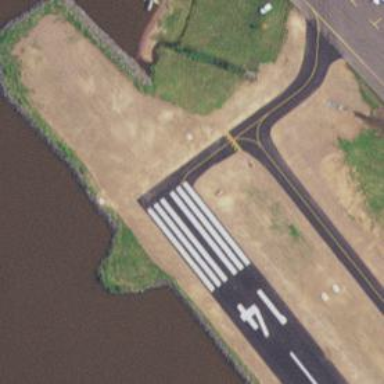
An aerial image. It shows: Asphalt runway at the airport.